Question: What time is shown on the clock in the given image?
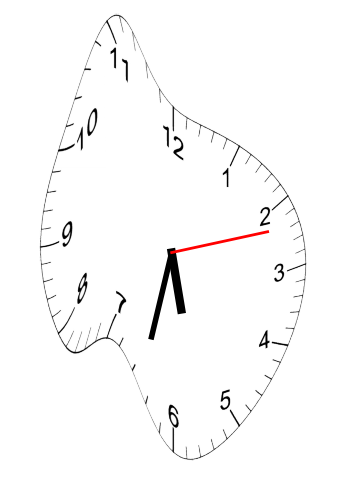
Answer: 05:32:12